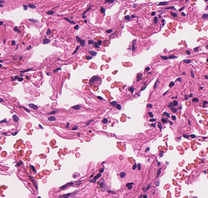
Tumor epithelial tissue: no
Tumor-associated stroma tissue: no
Normal tissue: yes